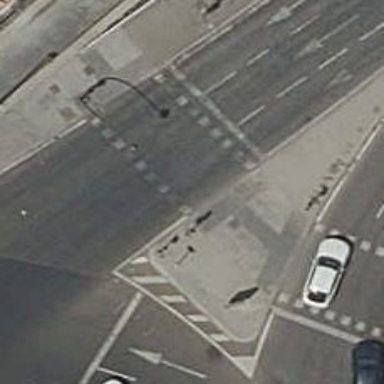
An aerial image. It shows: Road crossing with traffic signals.